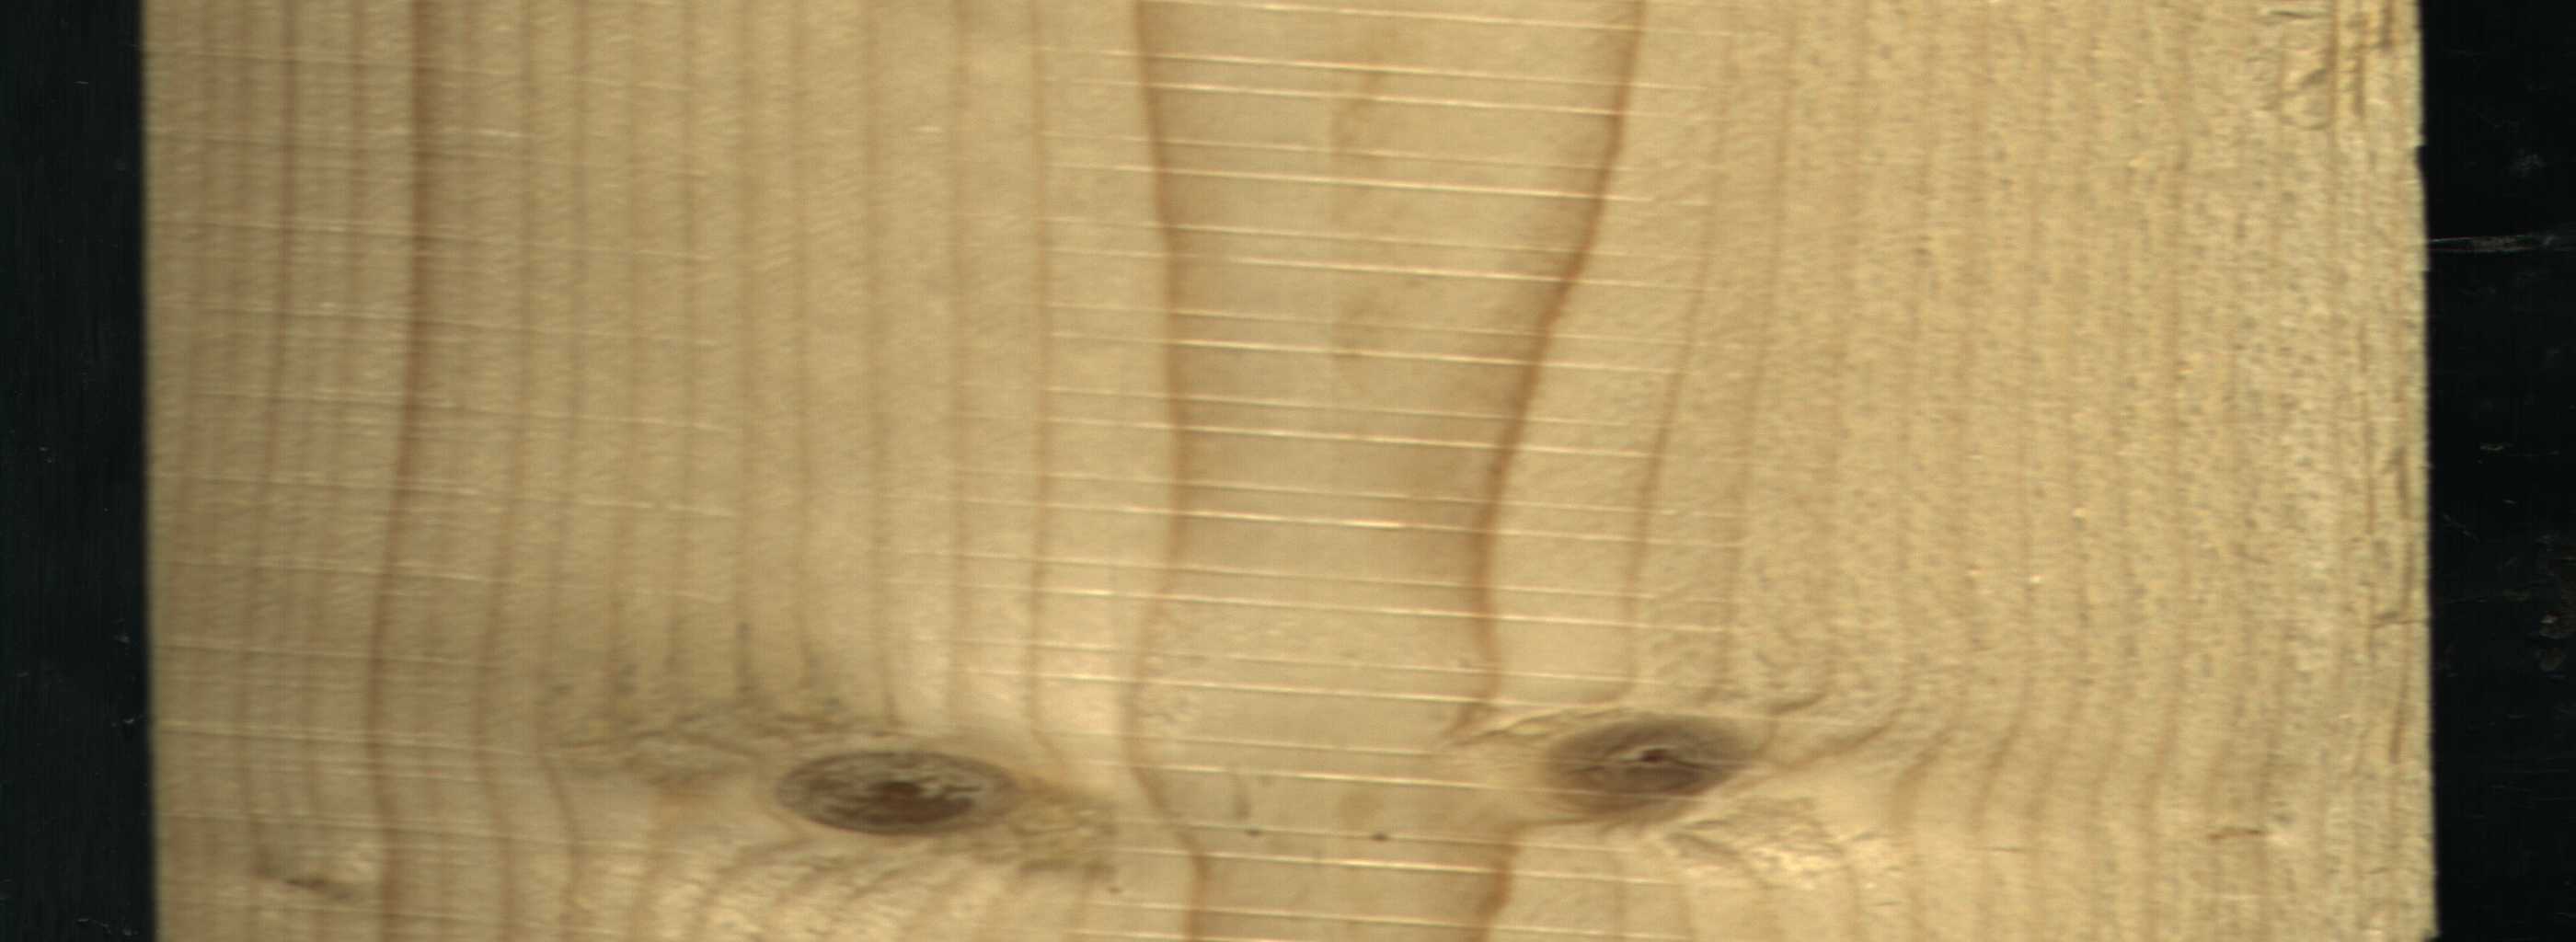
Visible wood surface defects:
Live_Knot
Live_Knot